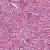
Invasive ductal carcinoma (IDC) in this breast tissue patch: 1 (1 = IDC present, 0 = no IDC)